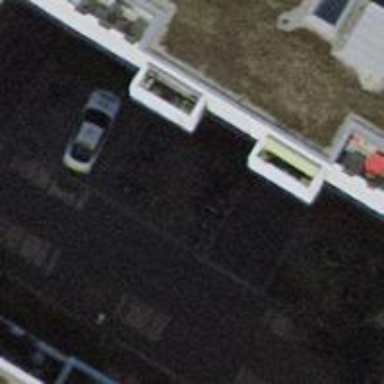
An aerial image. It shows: Bicycle parking area with stands available.